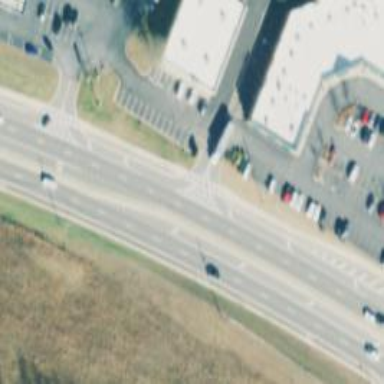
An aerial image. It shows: Marked road crossing.